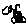
Label: car